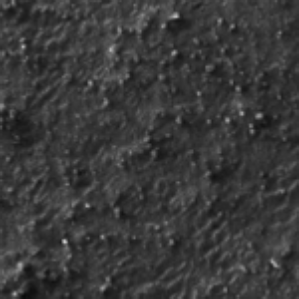
Label: frost